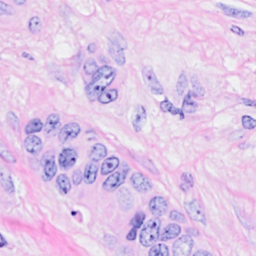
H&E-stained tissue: Breast